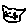
Label: cat